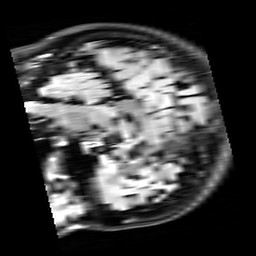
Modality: FLAIR
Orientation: sagittal
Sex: female
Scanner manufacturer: siemens
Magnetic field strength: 3 T
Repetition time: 10 s
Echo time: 0.09 s